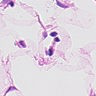
Metastatic tissue present: no